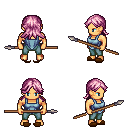
a pixel art fantasy rpg character, male body template, human, tanned skin, blue vest, teal pants, pink loose hair, brown slippers, spear, four views (front, back, left, right), 2x2 character sprite sheet, small pixel art, hard edges, no anti-aliasing